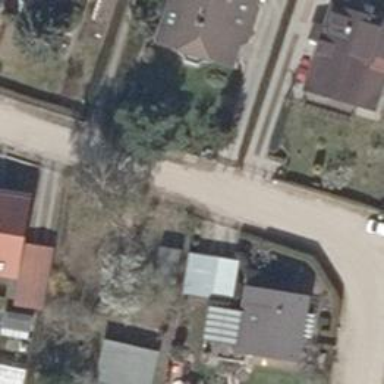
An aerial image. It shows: Driveway.